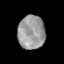
Tissue: prostate
Cell type: B cells
Senescence score: 0.7925
Nuclear area (px): 895
Mean DAPI intensity: 153.219